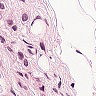
Metastatic tissue present: yes